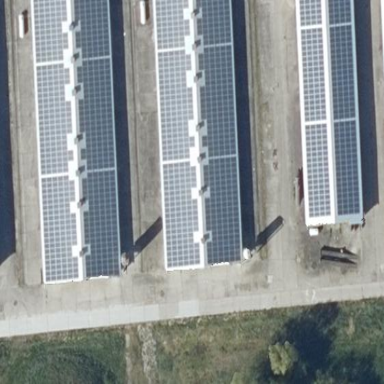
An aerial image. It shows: Small solar photovoltaic panel generator inside building.